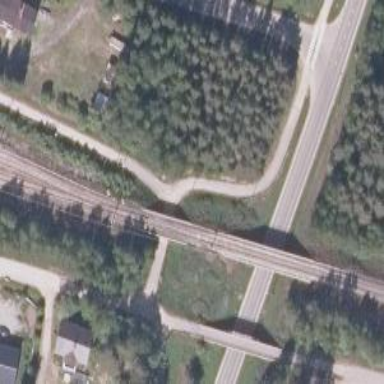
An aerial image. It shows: Bridge over railway with continuous electrified contact line.